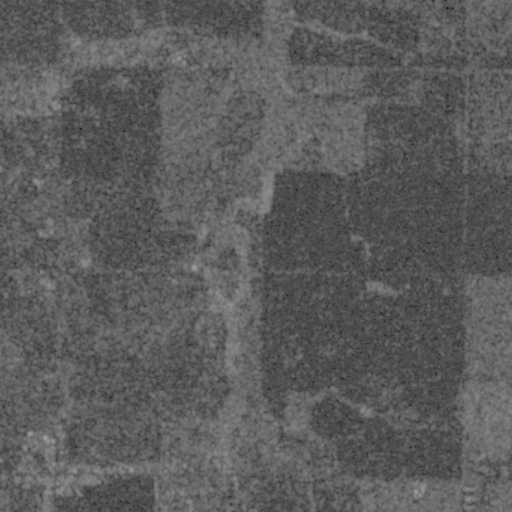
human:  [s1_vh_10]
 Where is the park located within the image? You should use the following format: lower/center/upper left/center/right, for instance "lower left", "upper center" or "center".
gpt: The park is located in the center left of the image.
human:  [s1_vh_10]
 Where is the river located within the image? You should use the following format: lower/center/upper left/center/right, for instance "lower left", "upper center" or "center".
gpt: The river is located in the upper of the image.
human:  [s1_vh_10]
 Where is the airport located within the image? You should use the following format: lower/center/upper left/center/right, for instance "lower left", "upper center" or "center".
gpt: There is no airport in the image.

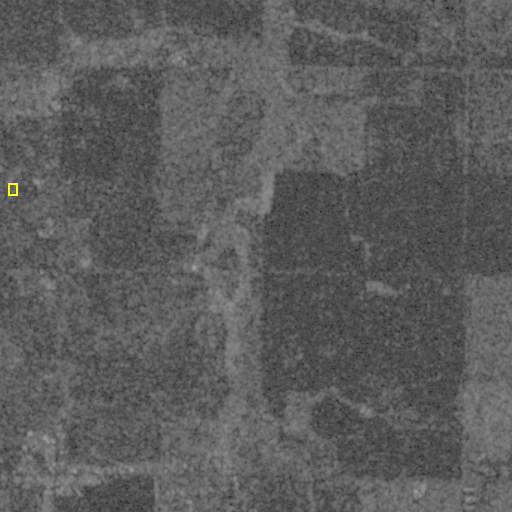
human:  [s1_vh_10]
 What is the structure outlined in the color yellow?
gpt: The structure outlined in yellow is a park.
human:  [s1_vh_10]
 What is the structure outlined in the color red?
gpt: There is no red outline.